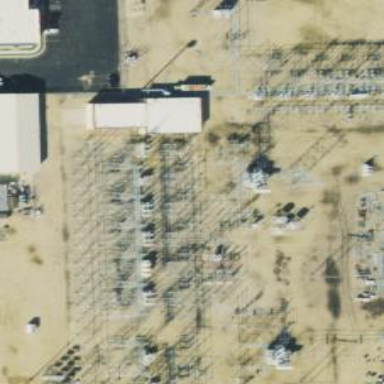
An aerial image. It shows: Switch for power supply.